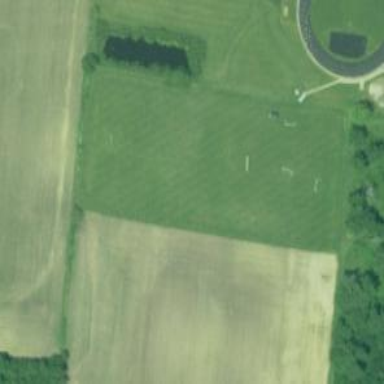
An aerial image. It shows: Soccer field.